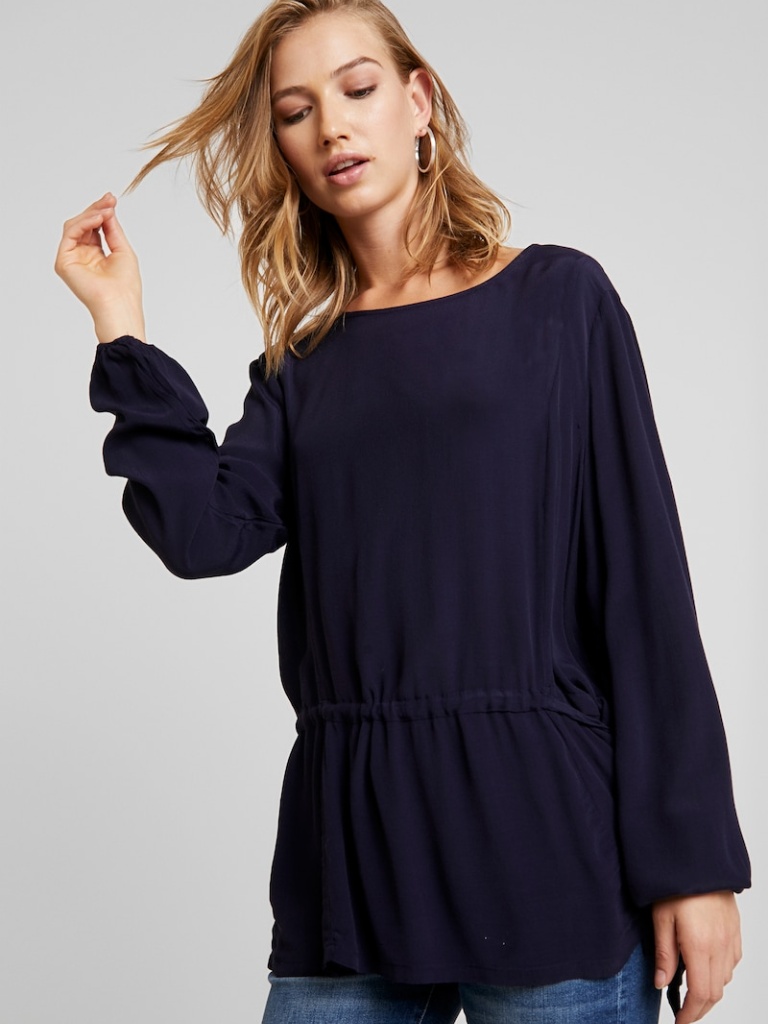
silk relaxed a long-sleeved with the sleeves down hip length Untucked crew blouse